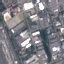
Land use / land cover: Industrial